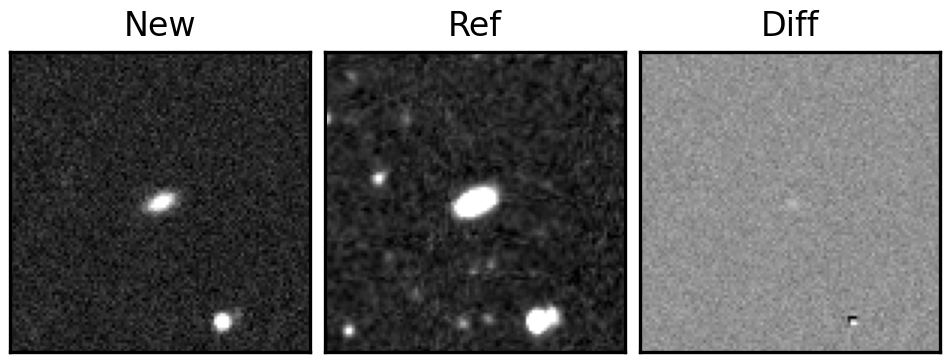
Label: real